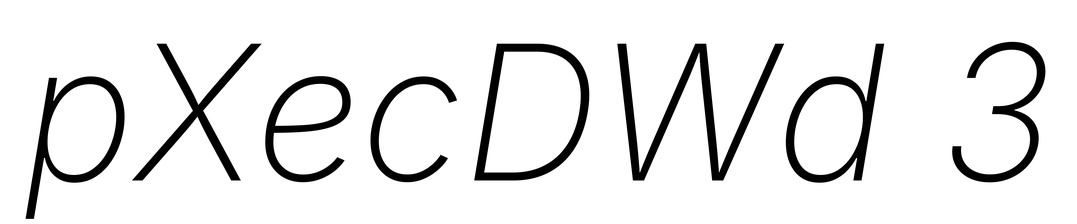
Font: Inter-Italic_ExtraLight_Italic